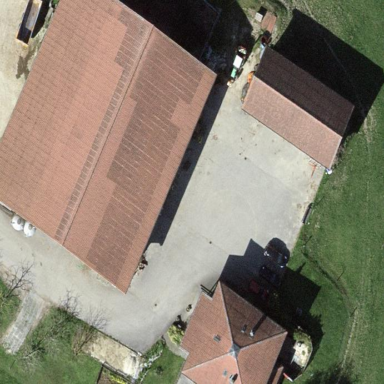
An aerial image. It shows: Farmyard area.